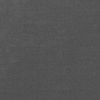
Atmospheric dust classification: not_dusty